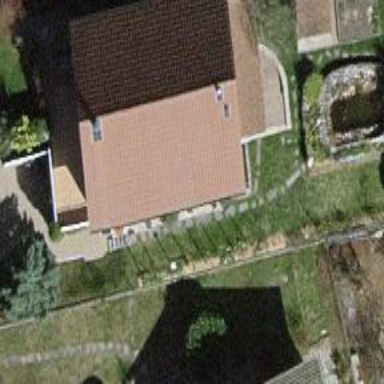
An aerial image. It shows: Detached building.